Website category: movie
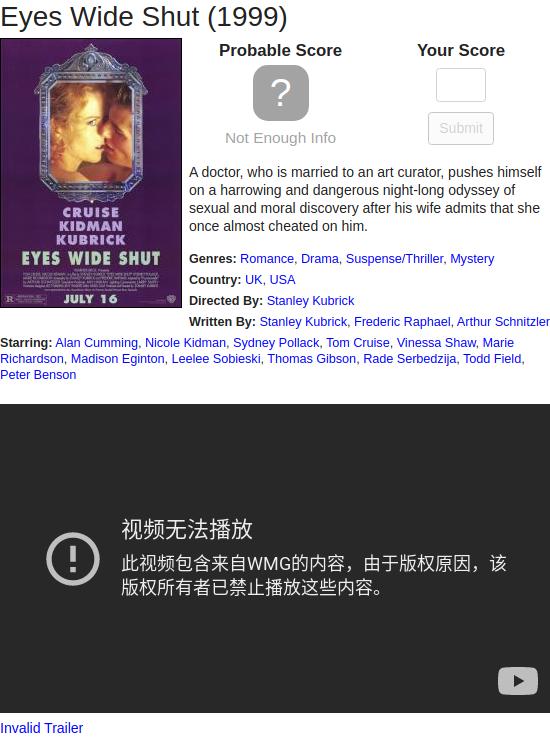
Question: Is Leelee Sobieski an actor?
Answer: yes

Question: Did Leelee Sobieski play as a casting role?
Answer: yes

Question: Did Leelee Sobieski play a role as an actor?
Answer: yes

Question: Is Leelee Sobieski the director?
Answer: no

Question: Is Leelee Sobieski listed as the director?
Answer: no

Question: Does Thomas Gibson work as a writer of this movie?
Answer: no

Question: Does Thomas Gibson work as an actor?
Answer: yes

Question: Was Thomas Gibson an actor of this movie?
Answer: yes

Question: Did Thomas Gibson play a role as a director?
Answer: no

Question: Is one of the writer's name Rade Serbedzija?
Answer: no

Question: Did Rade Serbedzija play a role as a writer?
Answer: no

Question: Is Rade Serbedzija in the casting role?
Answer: yes

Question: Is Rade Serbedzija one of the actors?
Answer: yes

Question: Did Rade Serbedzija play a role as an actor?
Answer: yes

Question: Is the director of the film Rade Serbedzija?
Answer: no

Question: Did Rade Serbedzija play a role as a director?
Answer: no

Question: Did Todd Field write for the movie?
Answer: no

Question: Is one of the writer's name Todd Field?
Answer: no

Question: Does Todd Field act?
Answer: yes

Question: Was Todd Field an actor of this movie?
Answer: yes

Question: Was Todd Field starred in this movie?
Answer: yes

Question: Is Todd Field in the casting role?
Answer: yes

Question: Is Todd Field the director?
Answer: no

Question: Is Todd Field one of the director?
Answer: no

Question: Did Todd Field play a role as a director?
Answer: no

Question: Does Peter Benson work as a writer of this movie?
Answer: no

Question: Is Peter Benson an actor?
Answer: yes

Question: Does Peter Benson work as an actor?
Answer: yes

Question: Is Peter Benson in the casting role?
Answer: yes

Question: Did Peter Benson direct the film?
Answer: no

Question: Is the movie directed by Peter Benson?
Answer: no

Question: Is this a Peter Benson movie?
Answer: no

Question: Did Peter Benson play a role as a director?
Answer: no